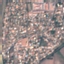
Land use / land cover class: Residential